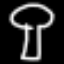
Label: mushroom